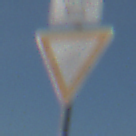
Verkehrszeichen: VorfahrtGewaehren
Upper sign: RichtungsangabeDurchPfeile9
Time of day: MorningAfternoon
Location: Outdoor (Nature)
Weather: PartlyCloudy
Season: NotSpecified
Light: Natural